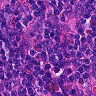
Metastatic tissue present: no